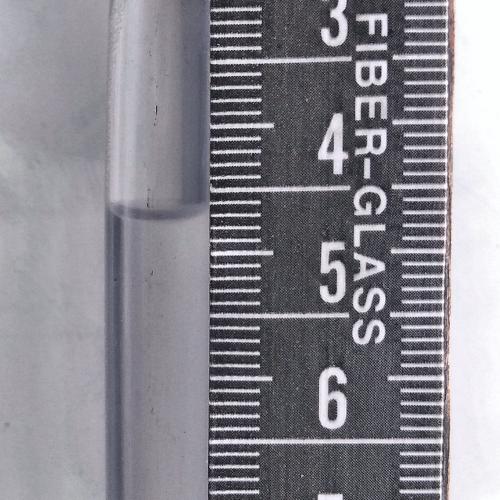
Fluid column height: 4.7 cm